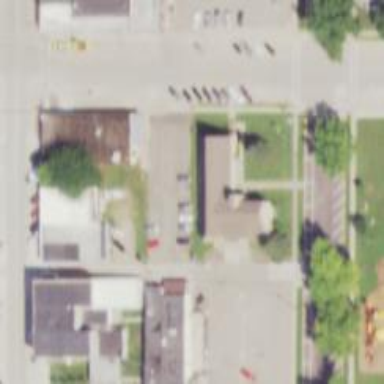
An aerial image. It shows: Post office.